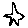
Label: star